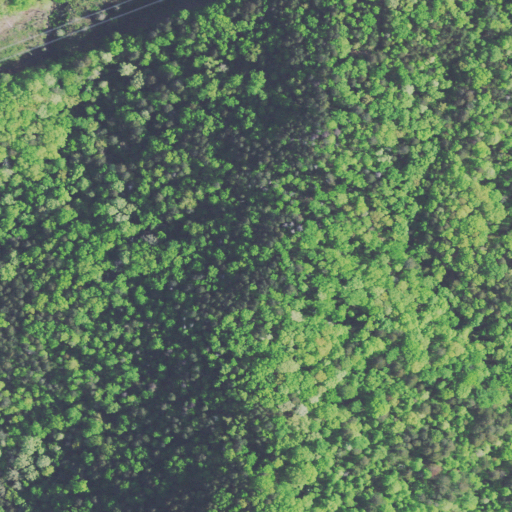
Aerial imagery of gap in Tennessee named Lewis Gap containing deciduous forest, mixed forest, and pasture